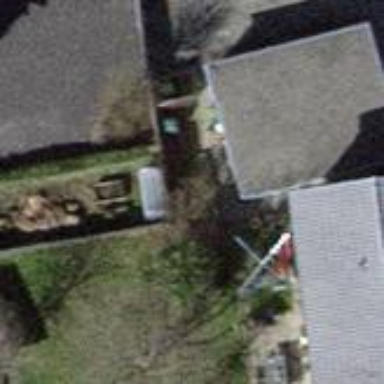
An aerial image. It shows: Garage building.